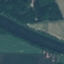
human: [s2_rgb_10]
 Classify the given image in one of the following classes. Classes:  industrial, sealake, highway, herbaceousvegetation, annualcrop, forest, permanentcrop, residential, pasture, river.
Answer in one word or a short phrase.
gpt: River